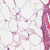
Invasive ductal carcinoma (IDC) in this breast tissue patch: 0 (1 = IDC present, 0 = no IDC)